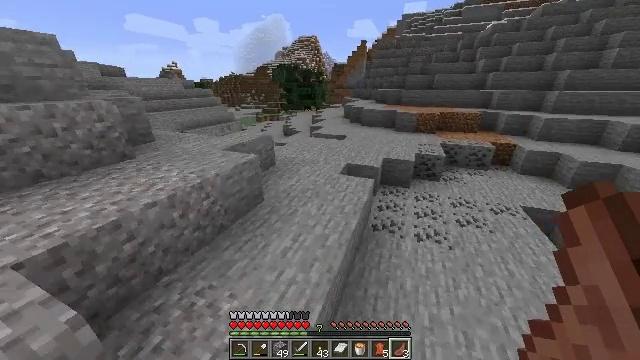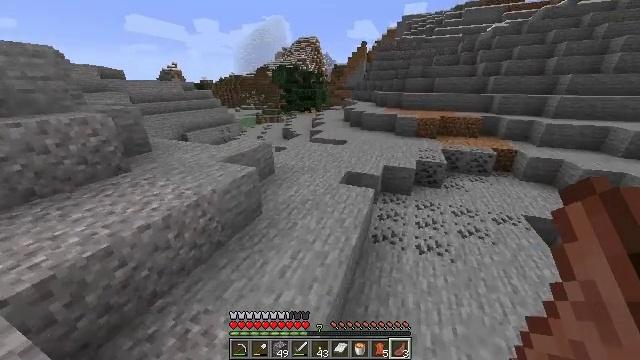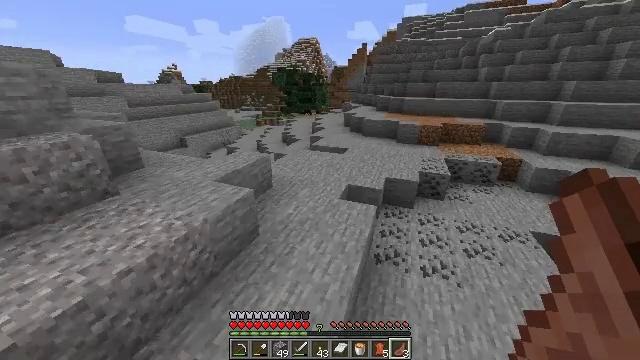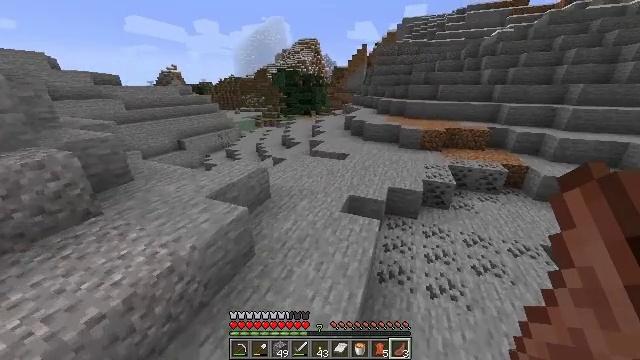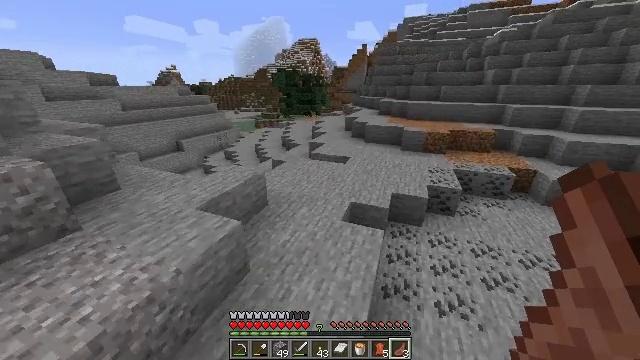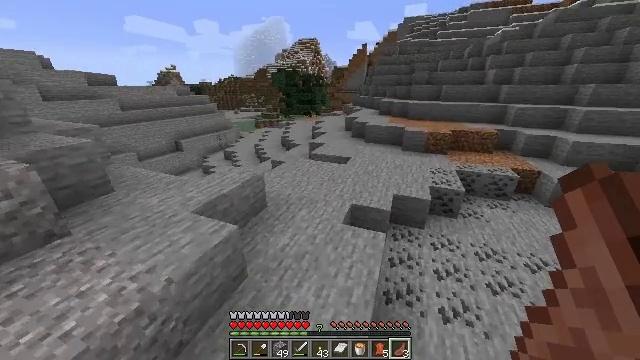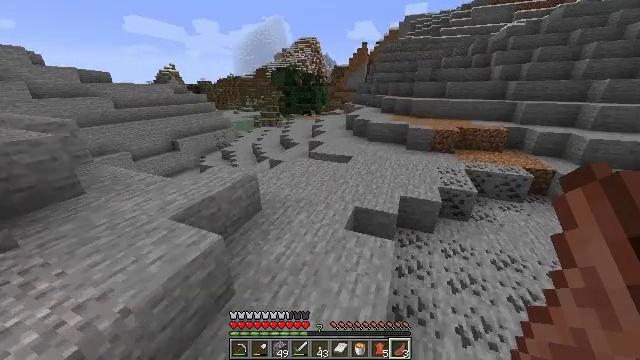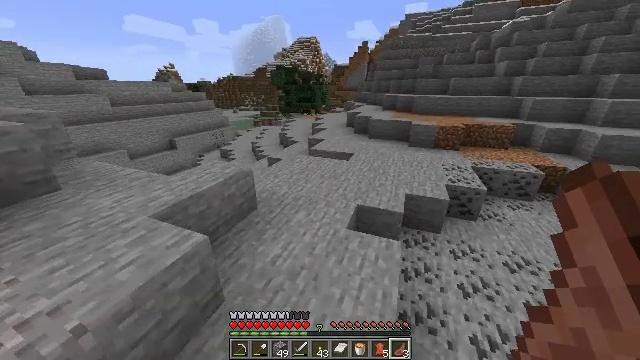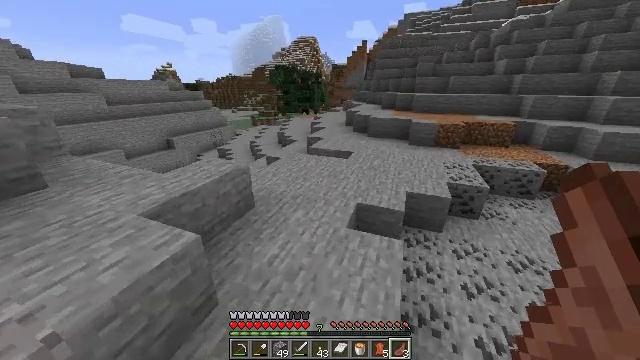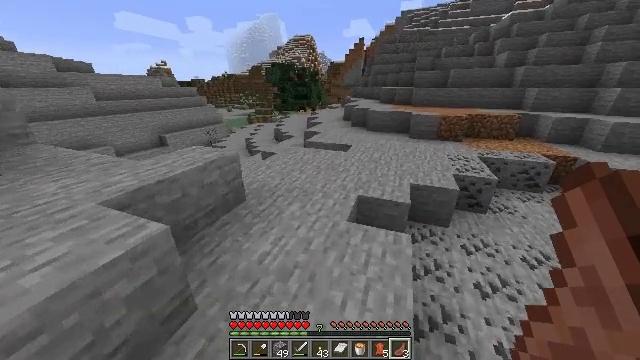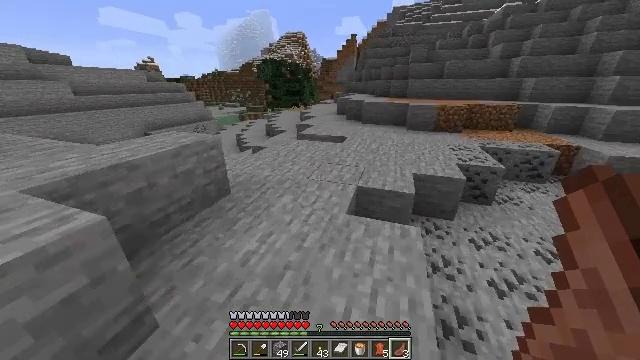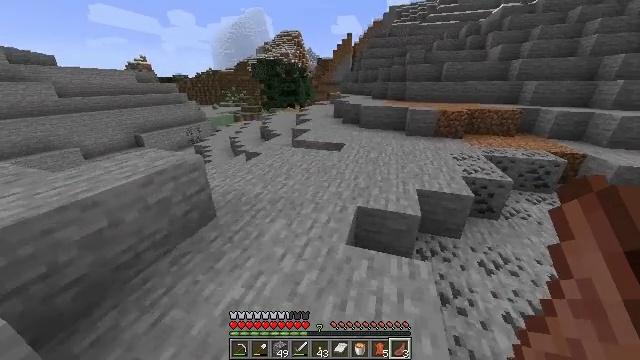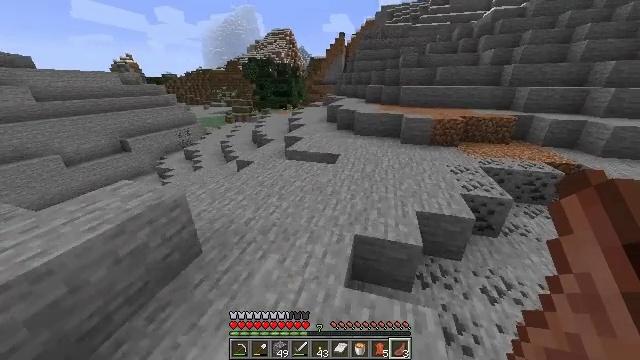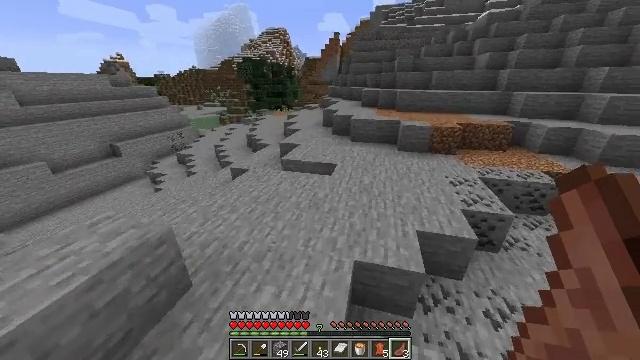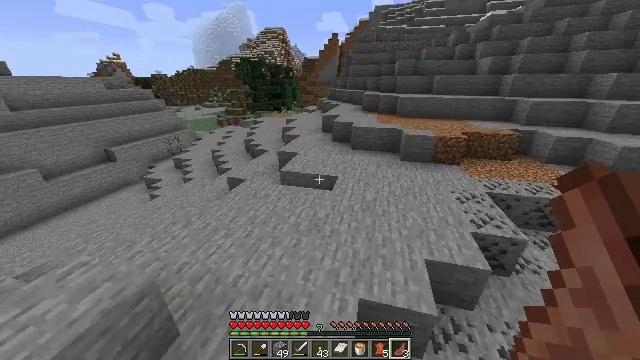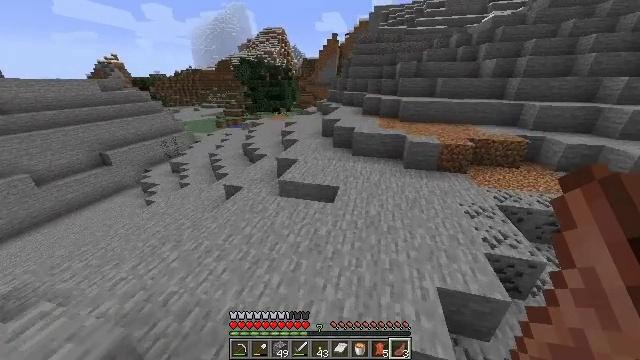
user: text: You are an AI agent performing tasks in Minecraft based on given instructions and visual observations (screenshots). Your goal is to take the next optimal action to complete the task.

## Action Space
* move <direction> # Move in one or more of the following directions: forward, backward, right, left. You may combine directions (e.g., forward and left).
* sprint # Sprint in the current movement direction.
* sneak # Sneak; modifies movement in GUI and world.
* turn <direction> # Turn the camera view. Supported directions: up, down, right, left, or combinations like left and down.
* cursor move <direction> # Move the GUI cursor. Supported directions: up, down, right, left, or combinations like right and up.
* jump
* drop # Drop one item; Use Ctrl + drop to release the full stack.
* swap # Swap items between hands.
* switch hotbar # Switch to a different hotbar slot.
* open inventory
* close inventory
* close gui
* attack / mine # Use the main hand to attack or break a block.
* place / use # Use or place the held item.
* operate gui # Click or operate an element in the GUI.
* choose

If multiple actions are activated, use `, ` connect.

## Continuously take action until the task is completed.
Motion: motion action
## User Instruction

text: Break the red sand block.
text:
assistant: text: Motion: move forward, sprint, jump
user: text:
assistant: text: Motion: move forward, sprint, jump
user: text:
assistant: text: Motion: move forward, sprint, jump
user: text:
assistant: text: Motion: move forward, sprint, jump
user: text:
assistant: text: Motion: move forward, sprint
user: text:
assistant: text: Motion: move forward, sprint
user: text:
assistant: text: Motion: move forward, sprint
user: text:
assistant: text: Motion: move forward, sprint
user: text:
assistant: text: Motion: move forward, sprint
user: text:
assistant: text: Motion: move forward, sprint, turn right
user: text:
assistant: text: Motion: move forward, sprint, turn right, jump
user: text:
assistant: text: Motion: move forward, sprint, turn right, jump
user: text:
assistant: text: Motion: move forward, sprint, turn right, jump
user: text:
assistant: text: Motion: move forward, sprint, jump
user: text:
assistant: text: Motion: move forward, sprint, jump
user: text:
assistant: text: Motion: move forward, sprint, jump
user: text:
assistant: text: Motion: move forward, sprint
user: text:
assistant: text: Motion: move forward, sprint
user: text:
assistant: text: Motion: move forward, sprint
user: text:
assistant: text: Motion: move forward, sprint
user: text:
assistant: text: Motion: move forward, sprint
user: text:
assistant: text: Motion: move forward, sprint
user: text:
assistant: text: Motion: move forward, sprint
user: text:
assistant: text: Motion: move forward, sprint
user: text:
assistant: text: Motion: move forward, sprint
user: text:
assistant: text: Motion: move forward, sprint
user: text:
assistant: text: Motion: move forward, sprint
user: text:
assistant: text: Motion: move forward, sprint, jump
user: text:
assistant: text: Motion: move forward, sprint, jump
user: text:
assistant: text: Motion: move forward, sprint, jump